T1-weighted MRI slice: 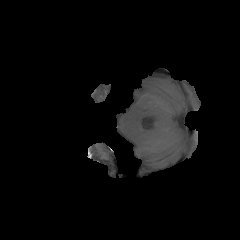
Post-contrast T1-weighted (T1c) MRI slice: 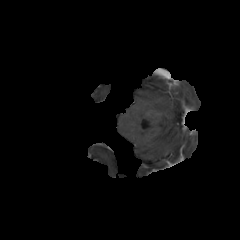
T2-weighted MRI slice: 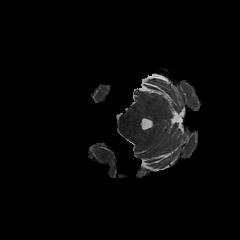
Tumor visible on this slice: no